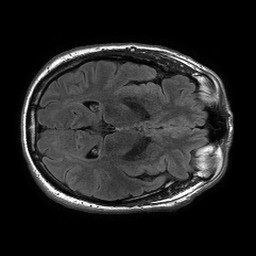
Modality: FLAIR
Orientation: axial
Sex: male
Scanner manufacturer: philips
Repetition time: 11 s
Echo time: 0.125 s